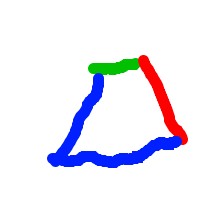
Shape: trapezoid